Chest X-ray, AP view. Patient: 42 years old, sex M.
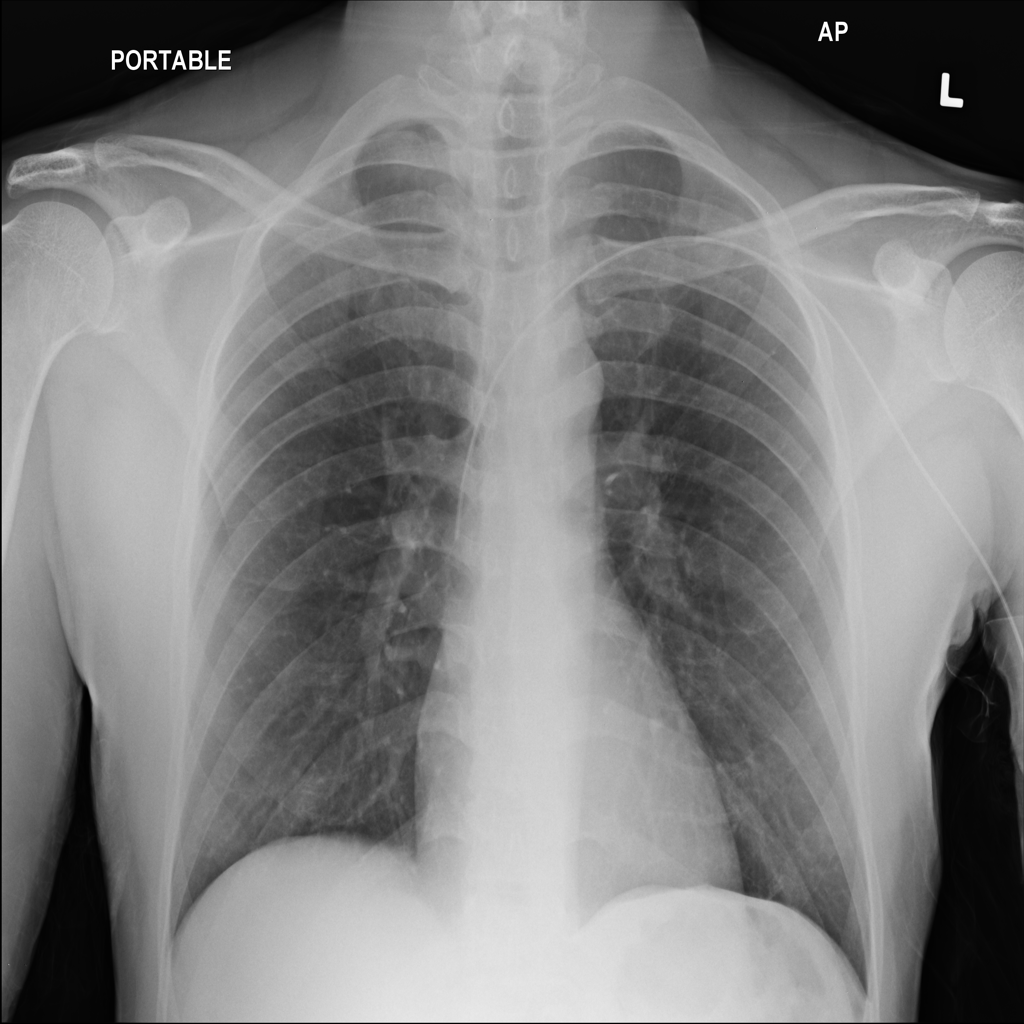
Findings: No Finding